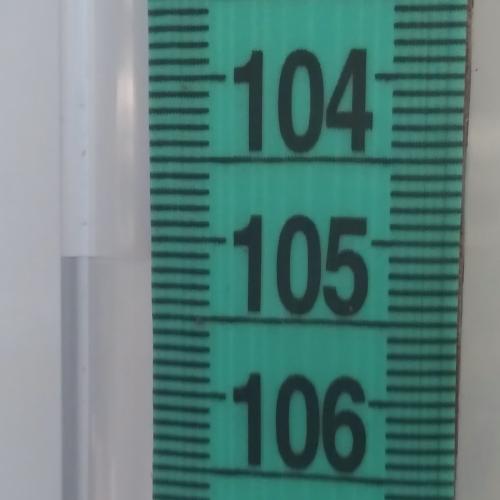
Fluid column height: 105.1 cm